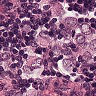
Metastatic tissue present: yes